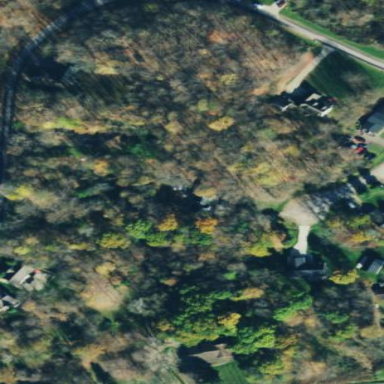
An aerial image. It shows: Forest area.